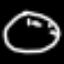
Label: clock